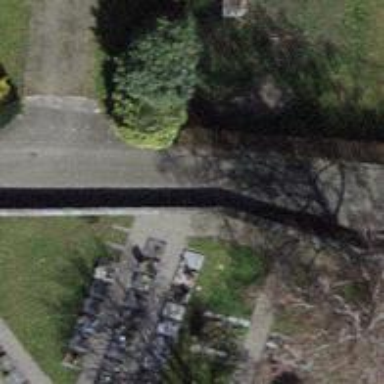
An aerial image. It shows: Bollard.